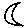
Label: moon